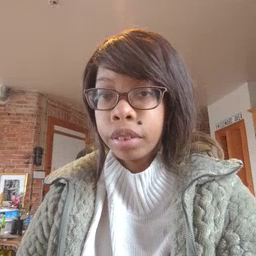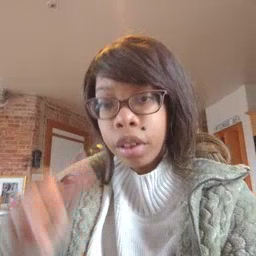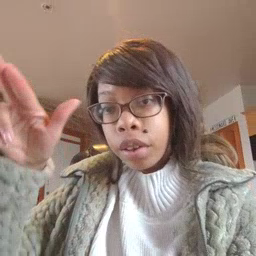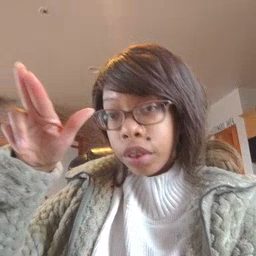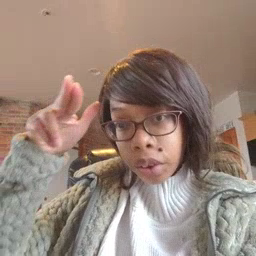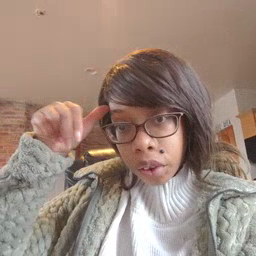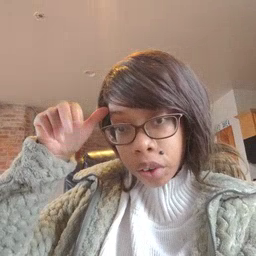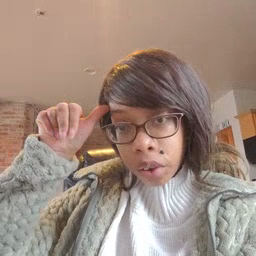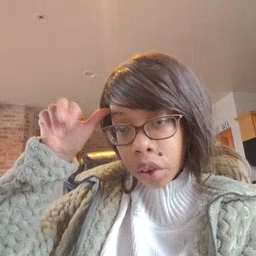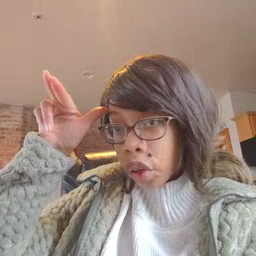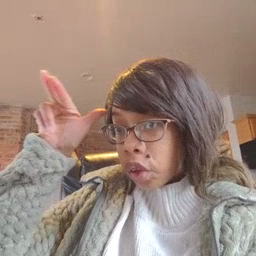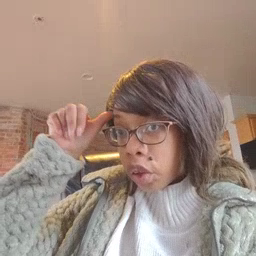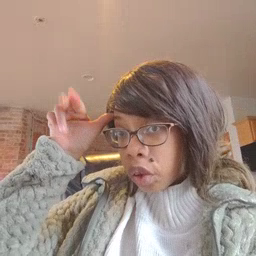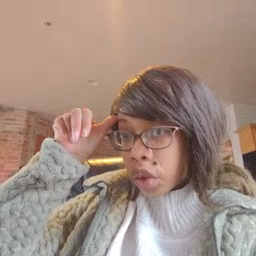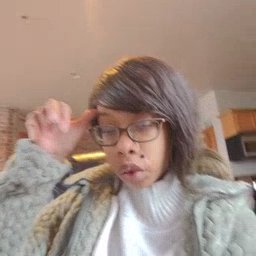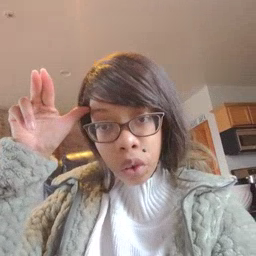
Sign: horse